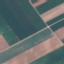
Label: AnnualCrop